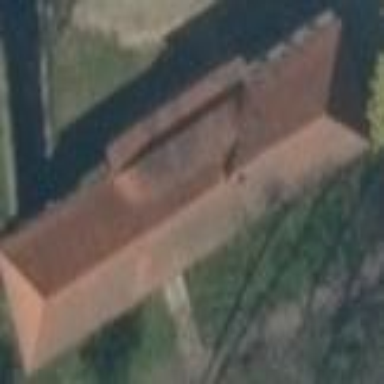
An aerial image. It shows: Building with hipped roof made of roof tiles.